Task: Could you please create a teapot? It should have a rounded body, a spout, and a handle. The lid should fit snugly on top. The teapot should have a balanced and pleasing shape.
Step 61:
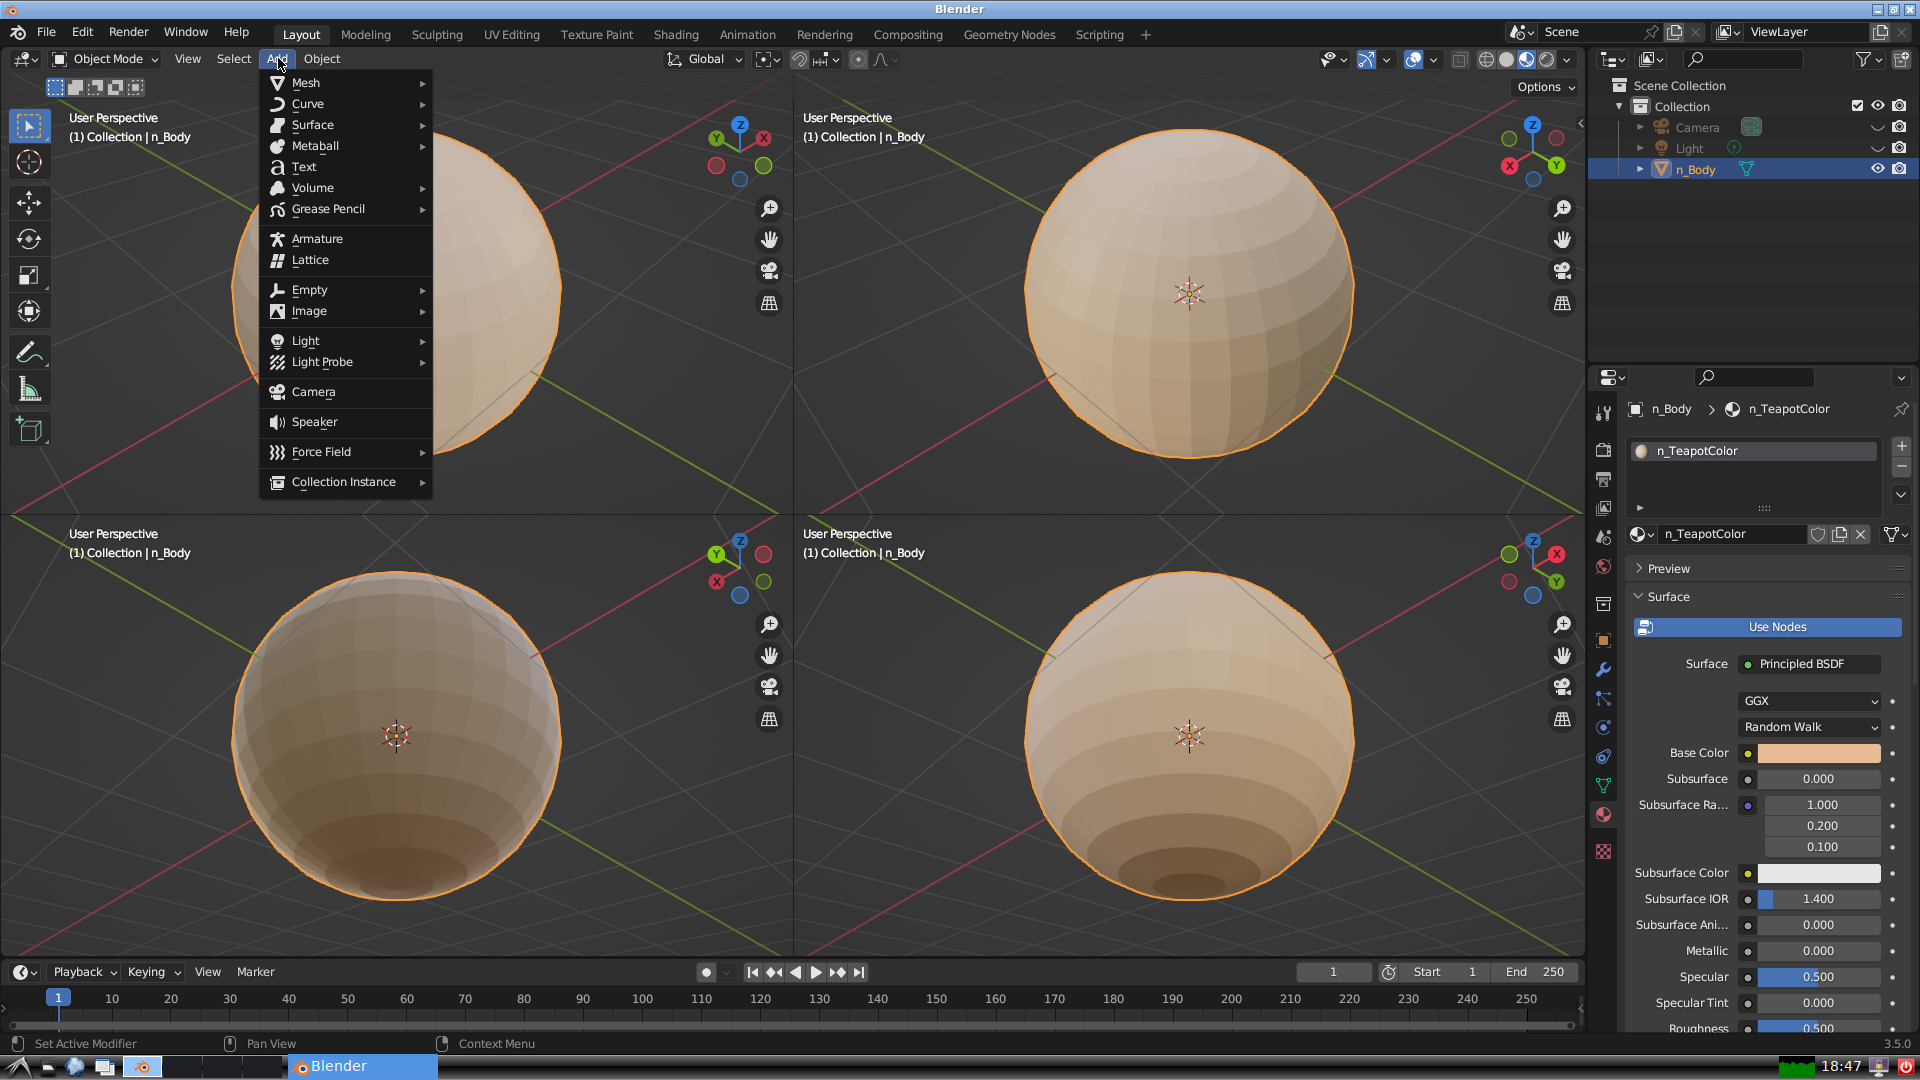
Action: {"mouse_move": [304, 84]}